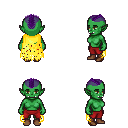
a pixel art fantasy rpg character, female body template, orc, green skin, yellow tattered cape, red pants, purple short mohawk hairstyle, brown shoes, four views (front, back, left, right), 2x2 character sprite sheet, small pixel art, hard edges, no anti-aliasing